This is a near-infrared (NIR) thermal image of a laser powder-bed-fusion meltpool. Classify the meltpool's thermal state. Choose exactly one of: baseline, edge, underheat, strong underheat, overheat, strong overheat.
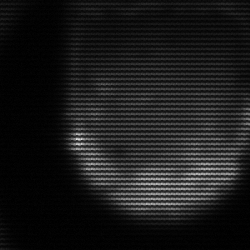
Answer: edge